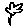
Label: flower